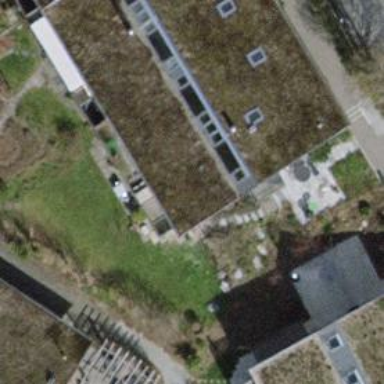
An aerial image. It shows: Terrace building.